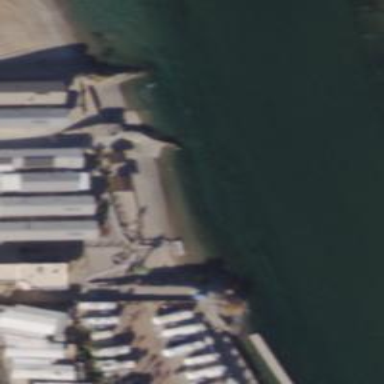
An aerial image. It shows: Slipway on leisure land.